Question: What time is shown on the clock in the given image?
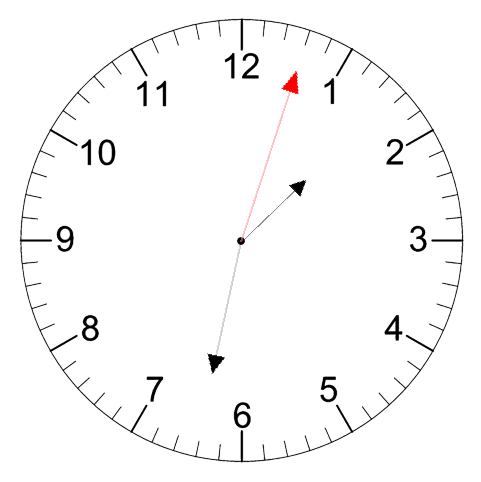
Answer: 01:32:03